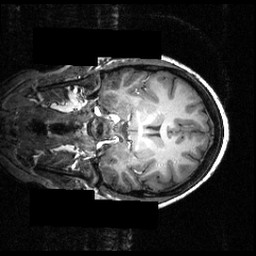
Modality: T1w
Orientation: coronal
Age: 26
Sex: female
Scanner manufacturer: siemens
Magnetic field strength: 3.951 T
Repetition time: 1.5 s
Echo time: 0.00335 s